Field crop: maize
Growth stage: 2
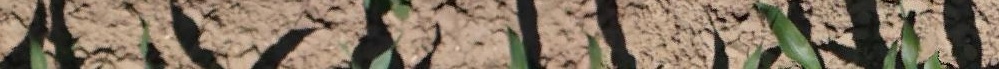
Species: maize